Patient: sex M, age 23
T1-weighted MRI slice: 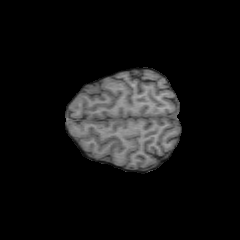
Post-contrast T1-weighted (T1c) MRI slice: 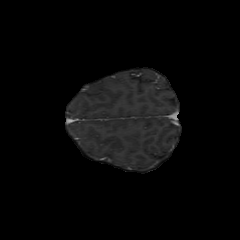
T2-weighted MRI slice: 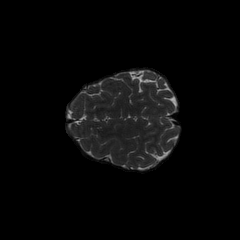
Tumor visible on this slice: no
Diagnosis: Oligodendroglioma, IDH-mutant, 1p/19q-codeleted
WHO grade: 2